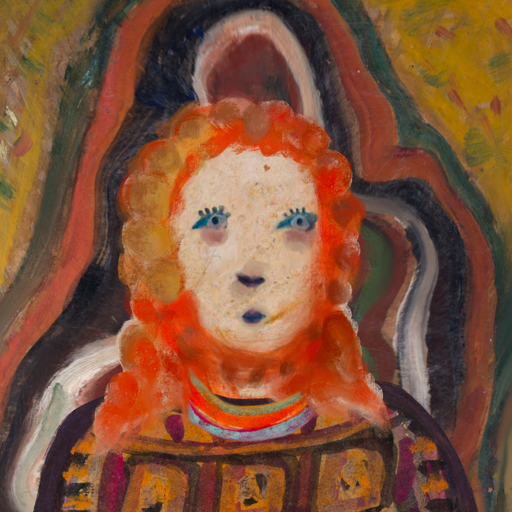
Background: AfterRaid, Head And Neck Front: Rupkatha, Face Front: Hill_Girl, Bust: Doll, Hair Front: Rupkatha, Head Accessory: Blank, Second Necklace: Blank, Necklace: Sisters, Baby: Blank